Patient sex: M
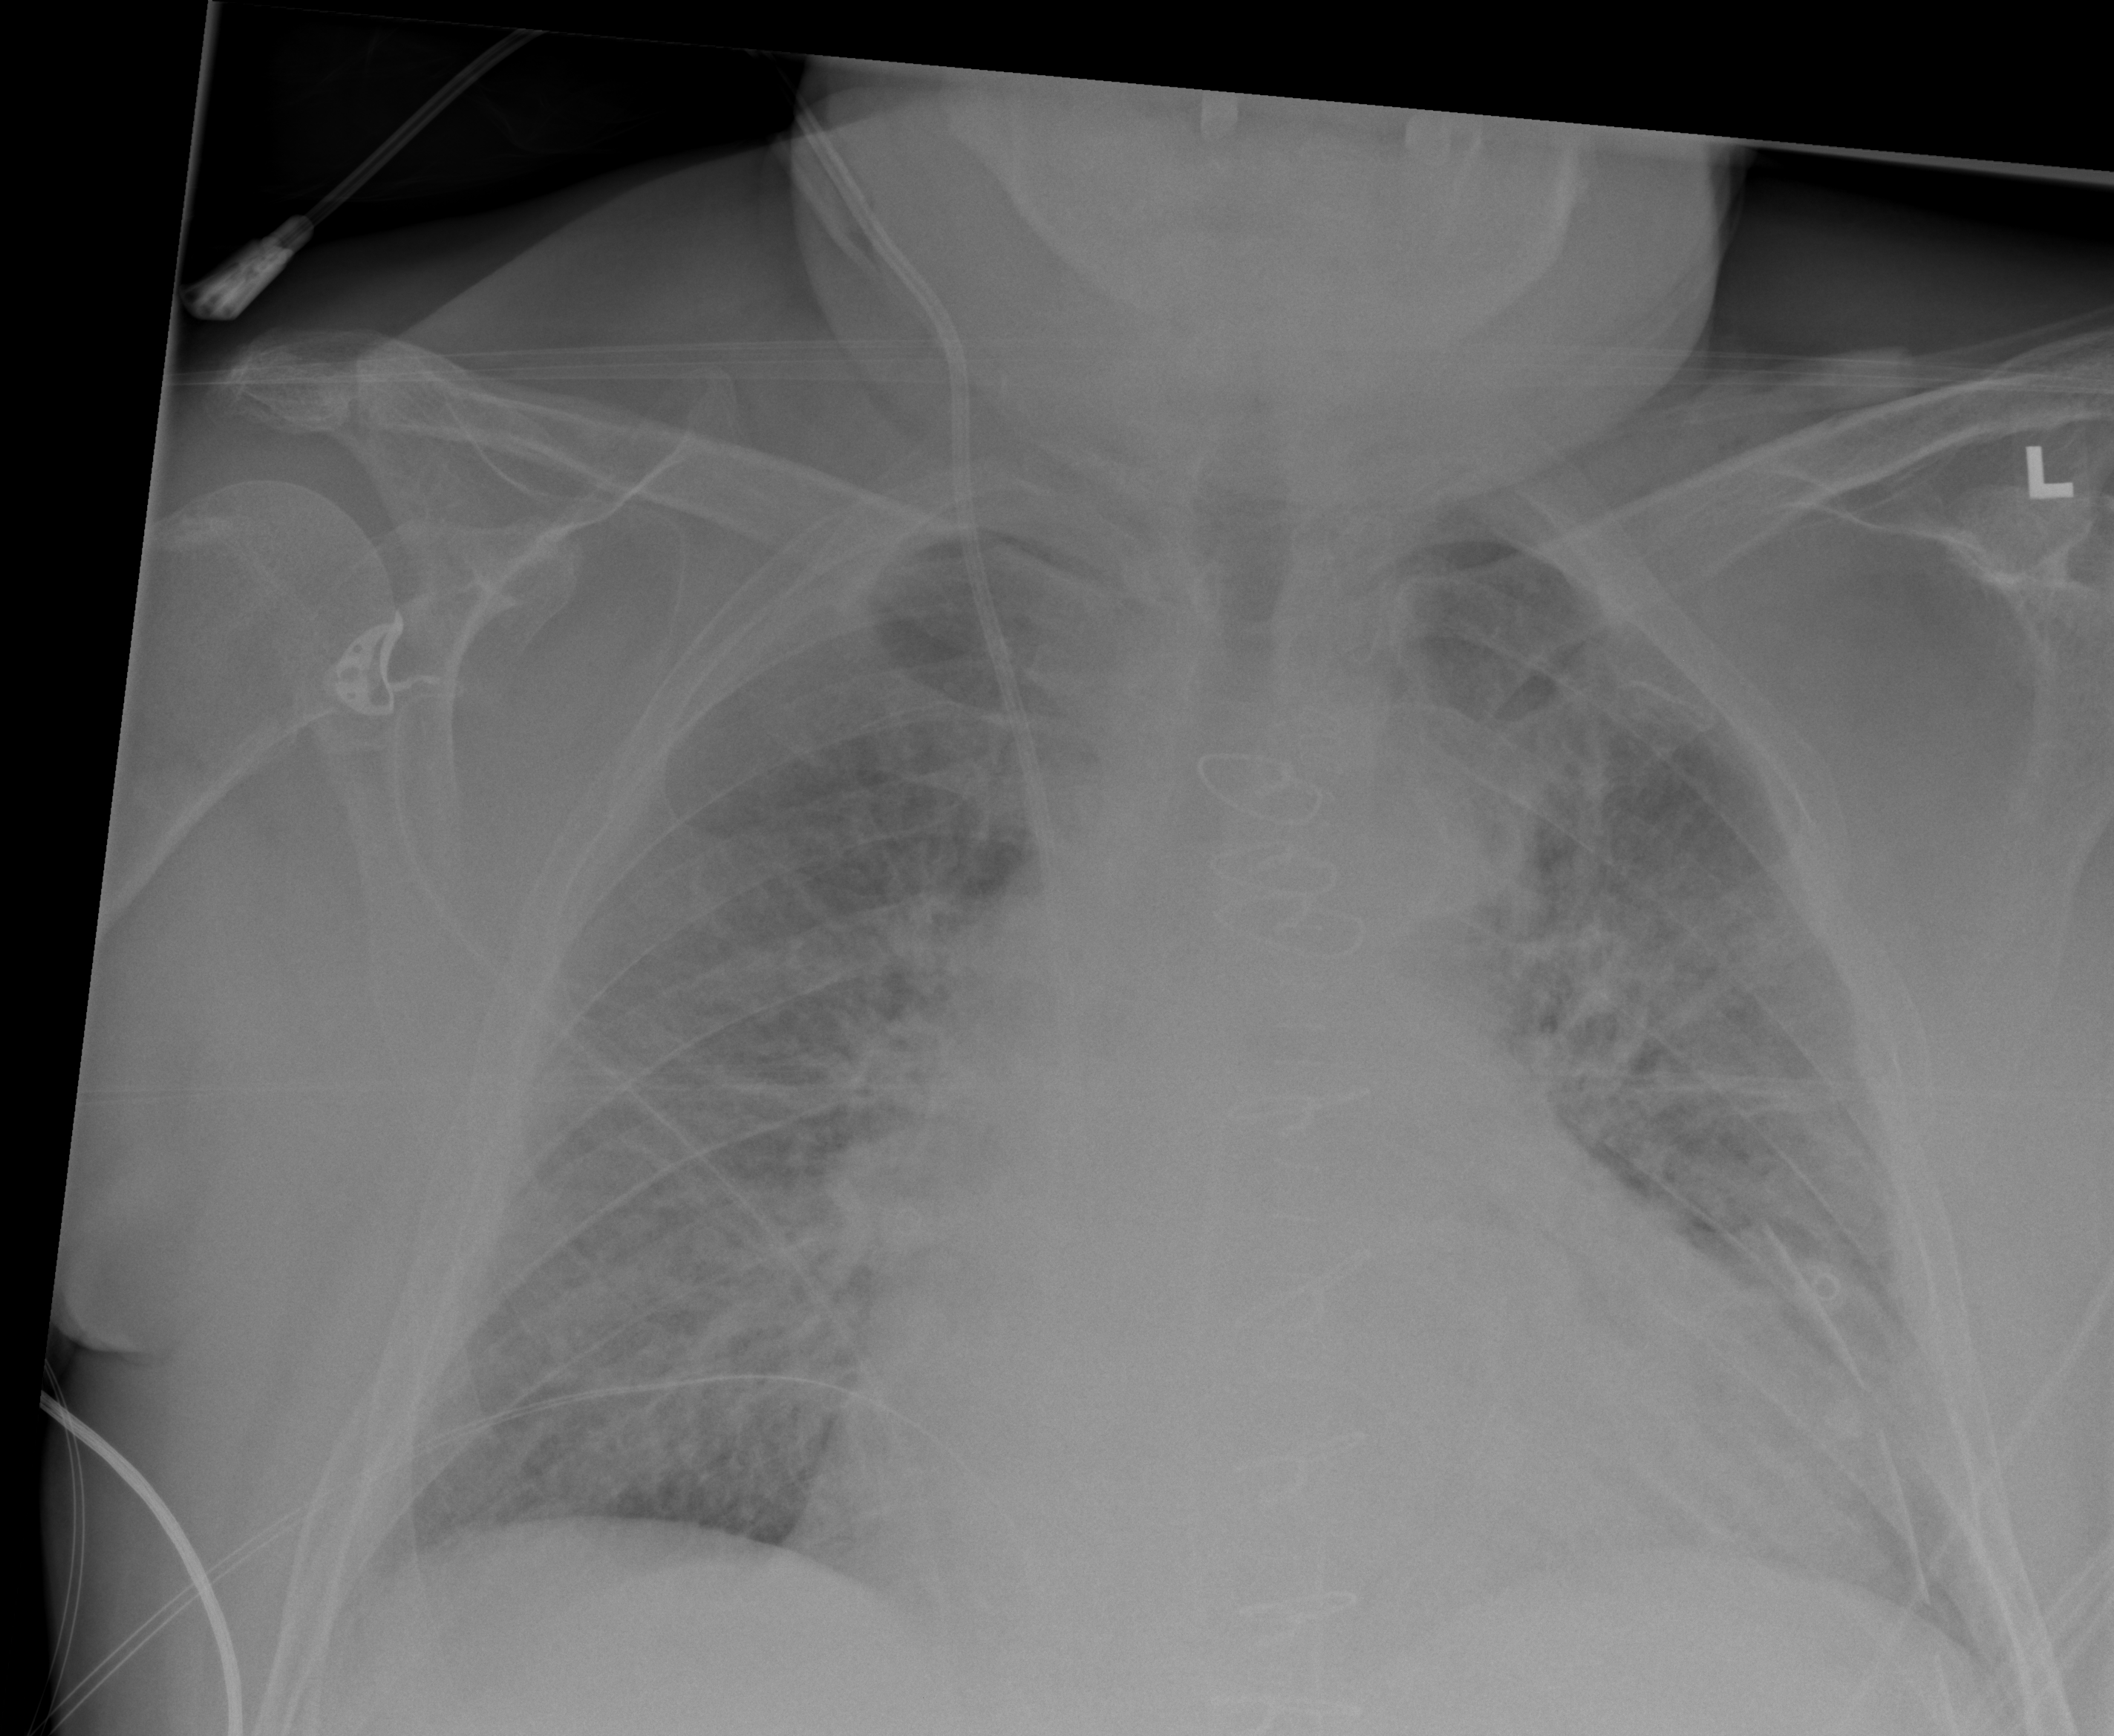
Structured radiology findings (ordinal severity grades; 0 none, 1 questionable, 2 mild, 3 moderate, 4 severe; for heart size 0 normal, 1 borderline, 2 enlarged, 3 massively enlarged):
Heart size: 2
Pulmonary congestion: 3
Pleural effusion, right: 0
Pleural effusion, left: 0
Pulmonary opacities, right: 2
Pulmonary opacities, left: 2
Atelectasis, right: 0
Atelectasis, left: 2